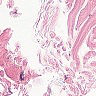
Metastatic tissue present: no